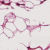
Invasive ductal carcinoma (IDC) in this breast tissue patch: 0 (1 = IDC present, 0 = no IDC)